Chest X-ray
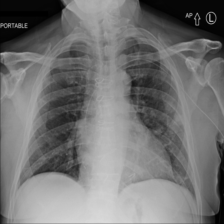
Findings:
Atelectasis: negative
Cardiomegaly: negative
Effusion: negative
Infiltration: negative
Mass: positive
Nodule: negative
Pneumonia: negative
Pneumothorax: negative
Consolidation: negative
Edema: negative
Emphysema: negative
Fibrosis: negative
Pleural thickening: negative
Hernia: negative